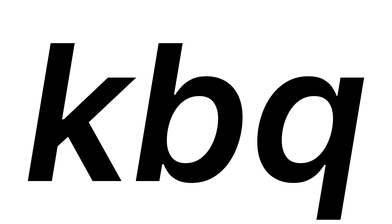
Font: Inter-Italic_SemiBold_Italic